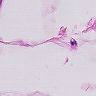
Metastatic tissue present: no